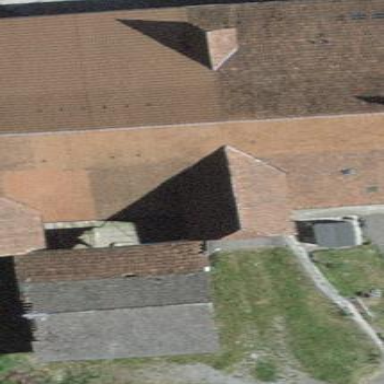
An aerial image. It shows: Farm building.